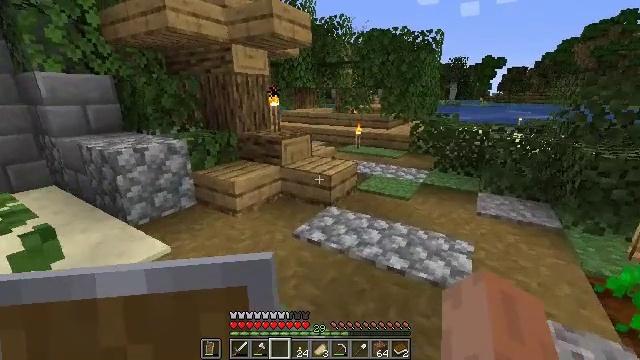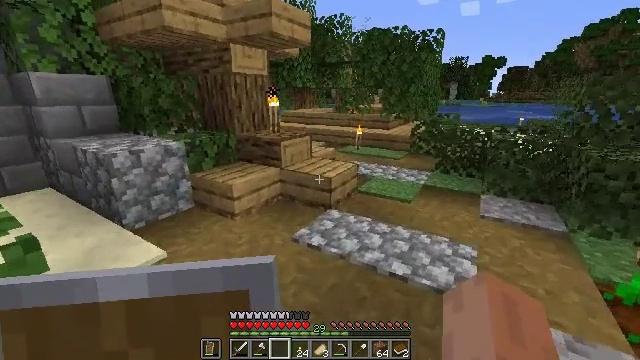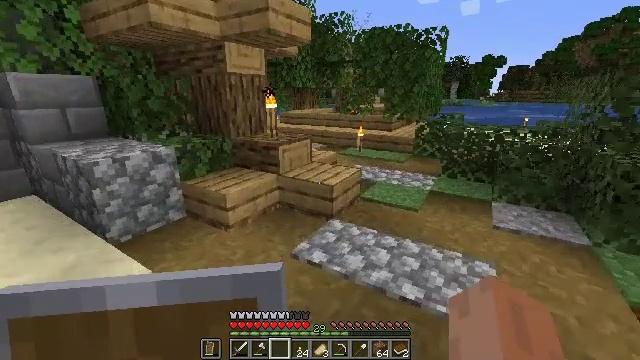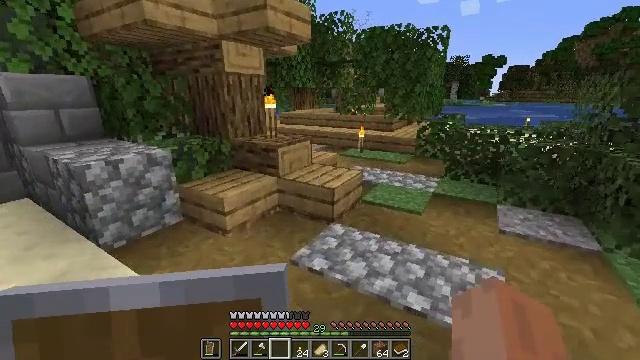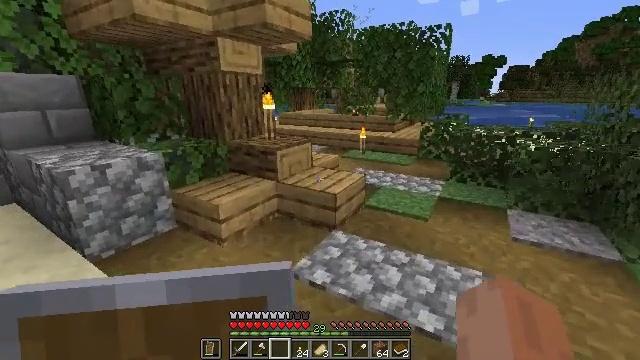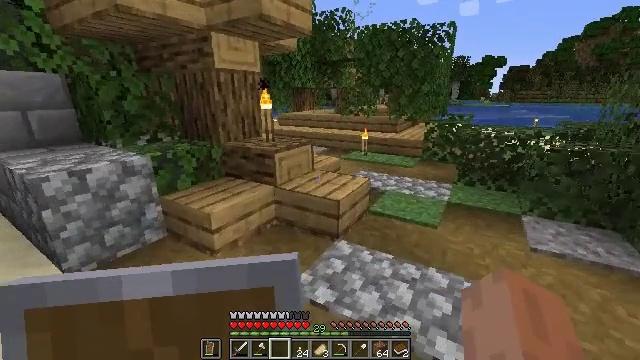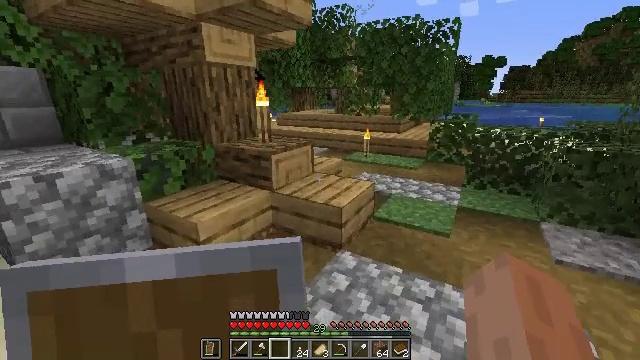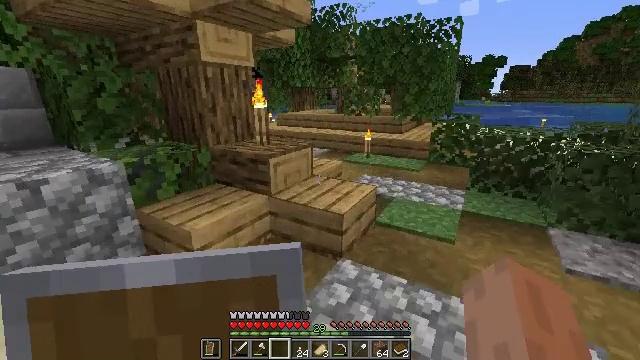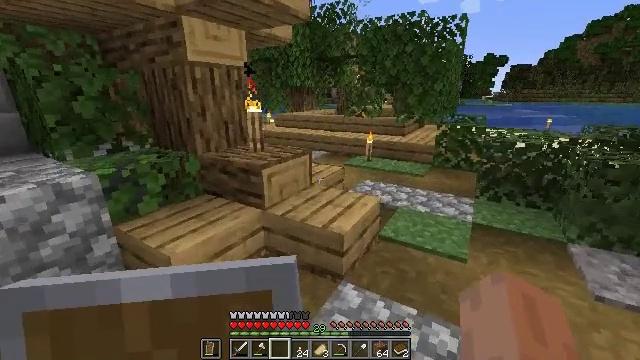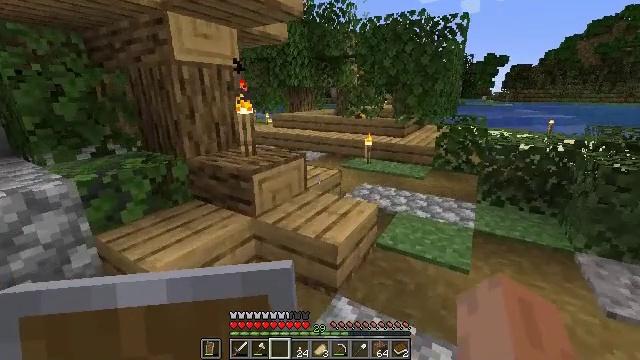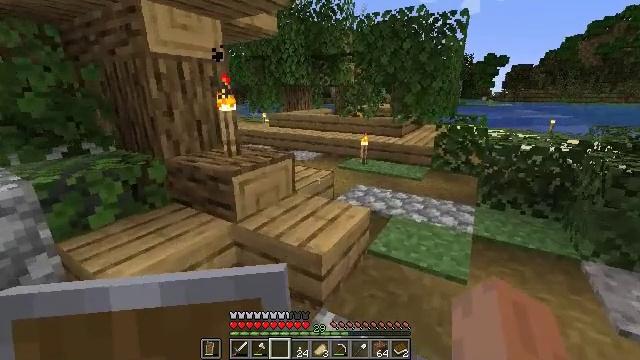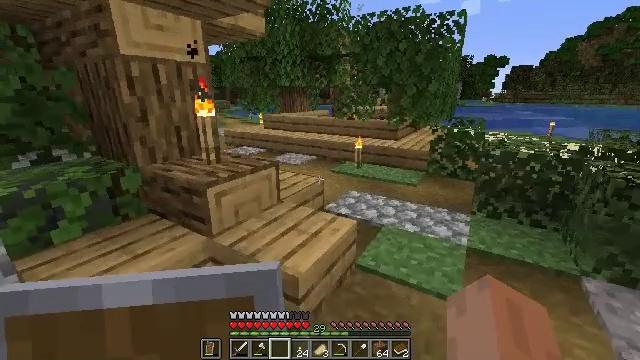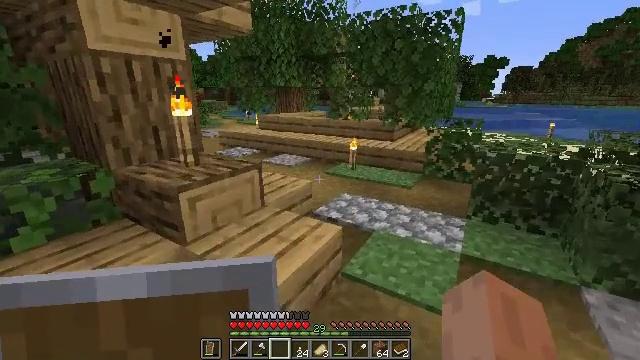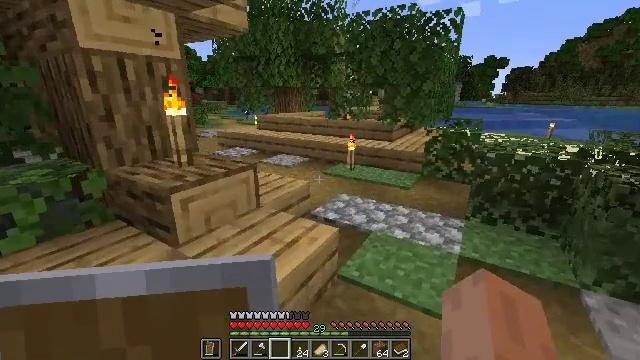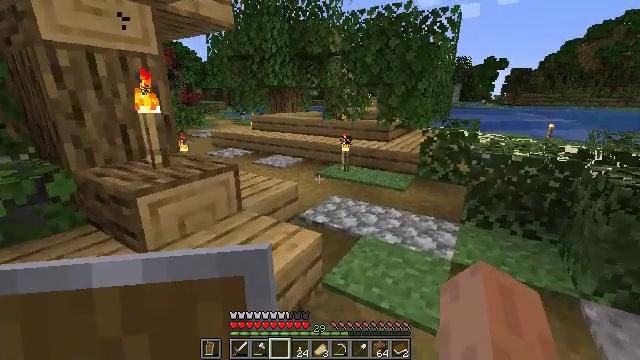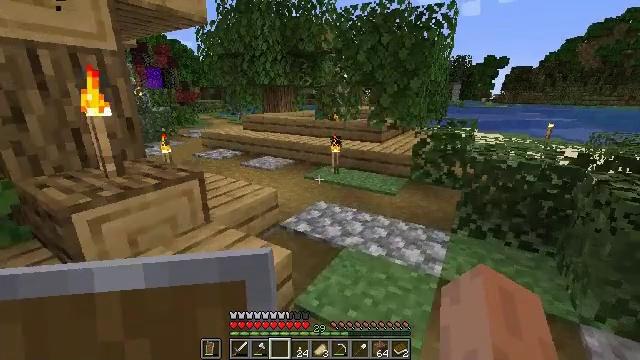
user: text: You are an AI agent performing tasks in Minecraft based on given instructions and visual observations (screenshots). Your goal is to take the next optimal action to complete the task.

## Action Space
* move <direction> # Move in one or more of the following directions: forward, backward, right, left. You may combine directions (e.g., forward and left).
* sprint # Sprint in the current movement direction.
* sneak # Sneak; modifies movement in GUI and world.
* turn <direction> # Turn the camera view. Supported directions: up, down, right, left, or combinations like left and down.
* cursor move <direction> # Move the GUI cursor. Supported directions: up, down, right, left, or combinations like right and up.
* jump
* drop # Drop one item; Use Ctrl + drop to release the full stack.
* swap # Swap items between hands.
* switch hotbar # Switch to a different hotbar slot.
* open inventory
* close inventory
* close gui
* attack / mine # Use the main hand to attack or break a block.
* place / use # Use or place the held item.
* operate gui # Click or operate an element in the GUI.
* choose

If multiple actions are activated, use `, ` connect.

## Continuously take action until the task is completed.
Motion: motion action
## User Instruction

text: Get a fishing rod by crafting with sticks and string.
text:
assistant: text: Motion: move forward
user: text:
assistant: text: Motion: move forward
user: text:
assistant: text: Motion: move forward
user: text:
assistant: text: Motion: move forward
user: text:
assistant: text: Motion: move forward
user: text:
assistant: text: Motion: move forward
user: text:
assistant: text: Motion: move forward
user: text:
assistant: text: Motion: move forward
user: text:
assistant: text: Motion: move forward and move right
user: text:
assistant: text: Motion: move forward and move right
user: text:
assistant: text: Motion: move forward and move right
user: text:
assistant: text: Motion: move forward and move right
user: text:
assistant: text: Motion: move forward and move right
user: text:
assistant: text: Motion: move forward and move right
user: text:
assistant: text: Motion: move forward and move right
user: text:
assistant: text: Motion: move forward and move right
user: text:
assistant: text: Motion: move forward and move right
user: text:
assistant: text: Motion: move forward and move right
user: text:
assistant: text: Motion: move forward and move right, turn left and up
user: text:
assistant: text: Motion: move forward, turn left and up
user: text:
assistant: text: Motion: move forward, turn left and up
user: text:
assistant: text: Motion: move forward, turn left
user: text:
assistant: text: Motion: move forward, turn left and up
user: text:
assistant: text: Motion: move forward, turn left
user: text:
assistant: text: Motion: move forward, turn left
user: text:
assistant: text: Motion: move forward, turn left
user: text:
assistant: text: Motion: move forward, turn left
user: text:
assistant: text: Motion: move forward, turn left
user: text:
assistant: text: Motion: move forward, turn left and down
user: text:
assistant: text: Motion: move forward and move right, turn left